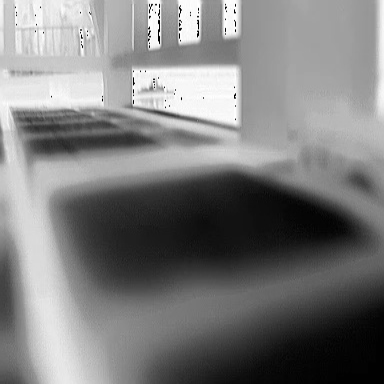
There is a warship in the infrared image.